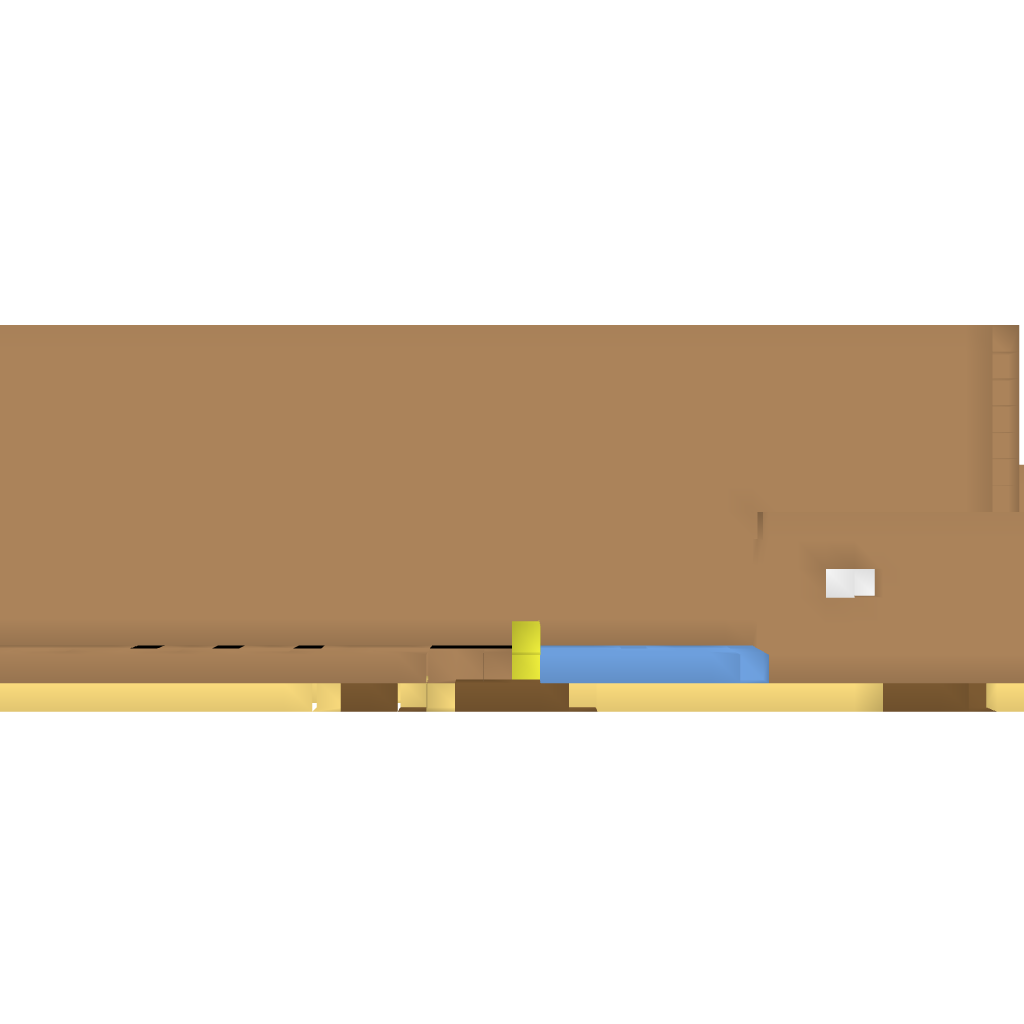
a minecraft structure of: Big theatre bad low quality